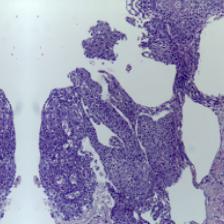
Diagnosis: OSCC